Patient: sex M, age 60
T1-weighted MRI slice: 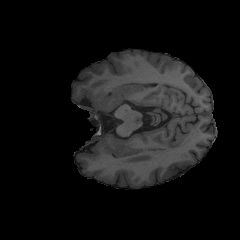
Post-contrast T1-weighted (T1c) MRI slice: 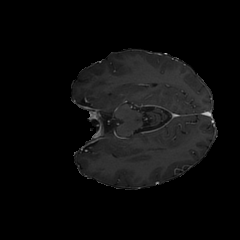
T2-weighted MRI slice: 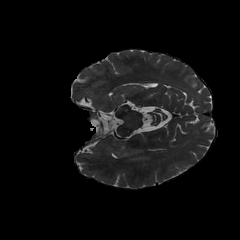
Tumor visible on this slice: no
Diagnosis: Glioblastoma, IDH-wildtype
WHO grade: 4